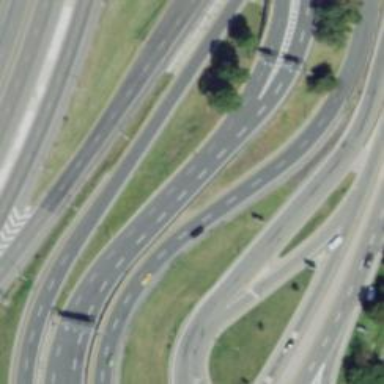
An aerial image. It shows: Motorway junction.